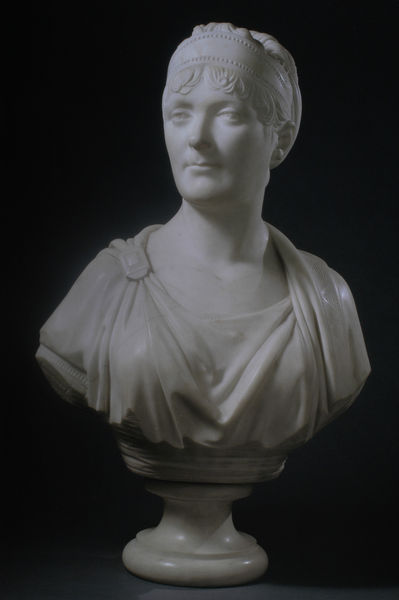
Titel: Josephine, Kaiserin Frankreichs
Künstler: Jean-Antoine Houdon
Standort: Versailles
Institution: Musée National du Château de Versailles et de Trianon
Schlagwörter: dunkel, fuß, haut, kopf, mann, schatten, umhang, weiß, busen, frau, frisur, grau, haar, hell, kleid, licht, marmor, mund, nase, ohr, schmuck, schwarz, stirn, blick, dame, schloss, arm, arme, augen, band, falten, gesicht, kleidung, lang, mensch, sockel, stein, stirnband, bildnis, hals, portrait, porträt, auge, figur, fransen, gewand, haare, kostüm, klassizismus, brosche, brustbild, diadem, haarreif, kinn, krone, locken, schulter, schultern, rund, skulptur, statue, lächeln, brüste, wangen, haarband, einfach, weiblich, ernst, büste, glanz, bildhauerei, faltenwurf, plastik, platte, plinthe, poliert, brustwarzen, fein, oberkörper, stola, foto, photographie, spange, schnalle, stolz, antike, porzellan, ideal, torso, napoleon, rom, wangenknochen, halbprofil, portät, farbfoto, ionisch, antik, toga, griechenland, antikisierend, tiara, har, dekollté, königin, basis, empire, porzelan, josephine, guss, klassik, tunika, kopfschmuck, schmallippig, geschliffen, kaiserin, römisch, alabaster, mamor, römerin, klassisch, klassizistisch, abakus, echinus, ken, haarlocke, fibel, marathon, kopfband, houdon, speckstein, klammer, schüsselfalte, sopf, marmorbüste, buste, replika, replik, thorwaldsen, porträtbüste, nachfertigung, nachguss, strhnchen, löcken, hahrband, srirnband